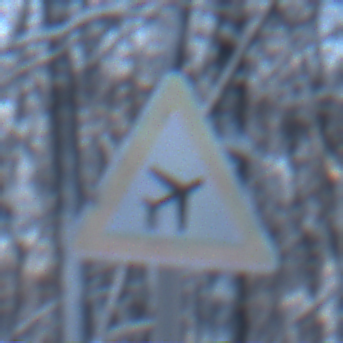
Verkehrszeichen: FlugbetriebLinks
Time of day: MorningAfternoon
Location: Outdoor (Nature)
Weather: Clear
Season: Winter
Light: Natural